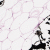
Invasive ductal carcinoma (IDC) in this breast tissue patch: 0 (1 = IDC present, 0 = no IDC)